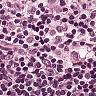
Metastatic tissue present: no